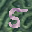
Label: 5